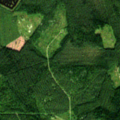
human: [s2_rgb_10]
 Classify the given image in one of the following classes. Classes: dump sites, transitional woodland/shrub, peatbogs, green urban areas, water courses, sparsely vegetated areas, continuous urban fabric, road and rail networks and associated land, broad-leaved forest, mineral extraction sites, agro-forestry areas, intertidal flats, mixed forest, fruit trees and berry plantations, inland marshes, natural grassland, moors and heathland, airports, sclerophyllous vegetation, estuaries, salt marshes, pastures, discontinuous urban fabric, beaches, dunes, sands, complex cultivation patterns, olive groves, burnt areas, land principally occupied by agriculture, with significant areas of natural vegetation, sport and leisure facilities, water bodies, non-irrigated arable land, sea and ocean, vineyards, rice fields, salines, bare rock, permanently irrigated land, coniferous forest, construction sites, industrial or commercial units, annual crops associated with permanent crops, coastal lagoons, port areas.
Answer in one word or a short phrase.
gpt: coniferous forest, mixed forest, transitional woodland/shrub